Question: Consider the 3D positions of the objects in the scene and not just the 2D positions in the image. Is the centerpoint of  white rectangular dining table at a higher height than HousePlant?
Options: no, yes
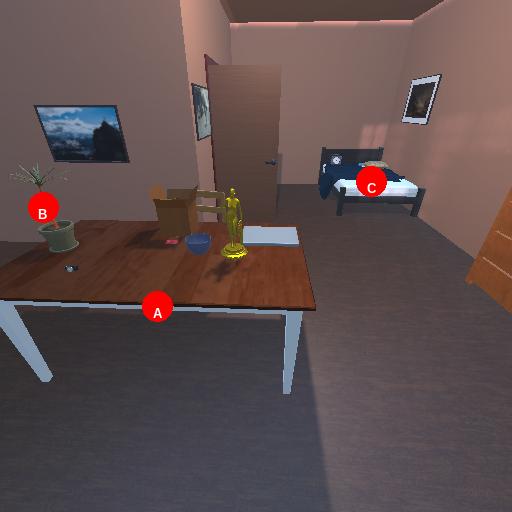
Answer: no